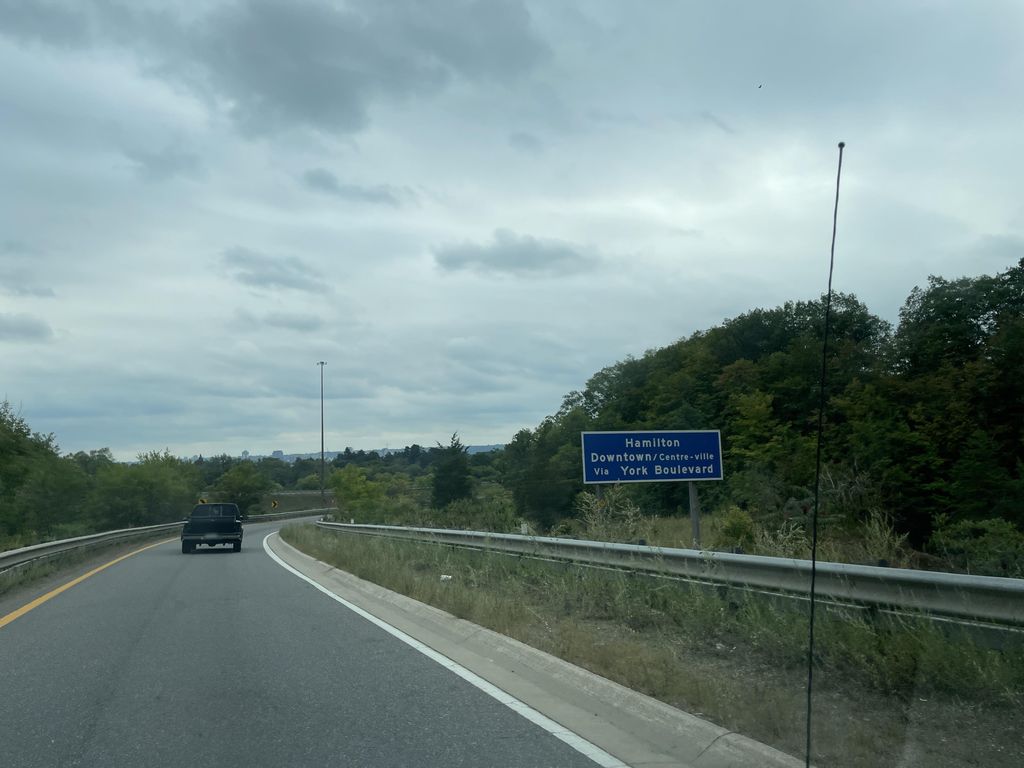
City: hamilton